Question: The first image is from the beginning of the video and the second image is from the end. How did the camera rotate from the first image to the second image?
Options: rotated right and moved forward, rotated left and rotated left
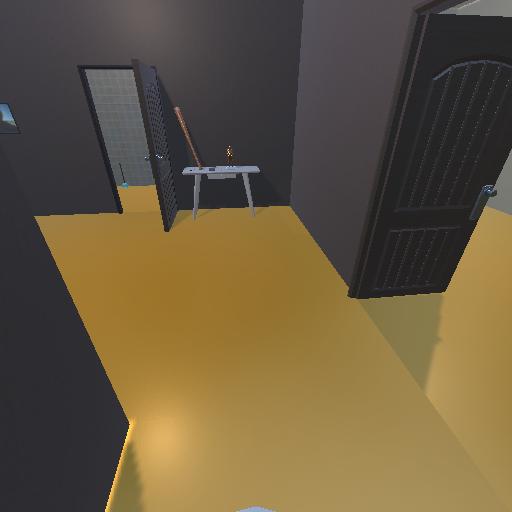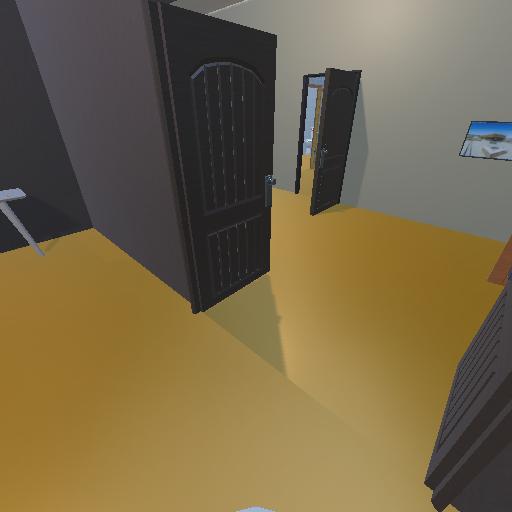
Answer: rotated right and moved forward